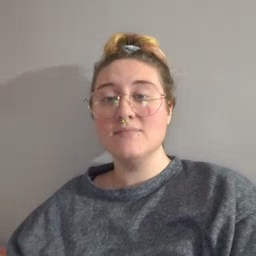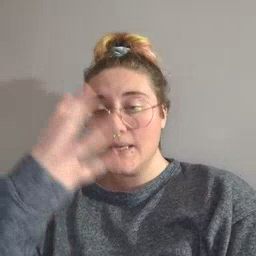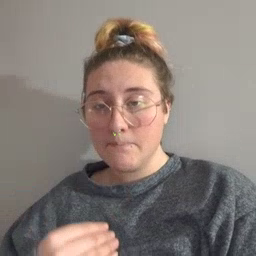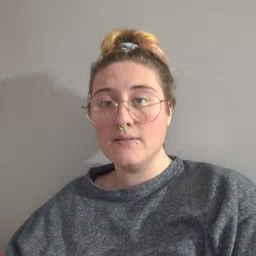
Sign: sleep